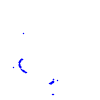
Particle: proton